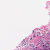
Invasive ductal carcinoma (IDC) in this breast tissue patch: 0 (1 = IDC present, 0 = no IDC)